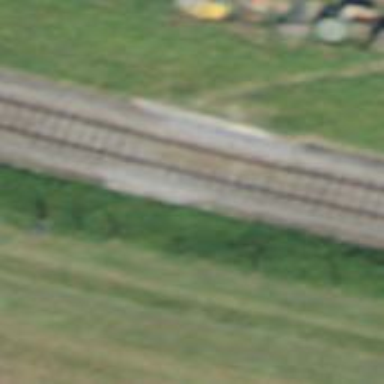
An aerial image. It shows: Single railway track with electrification through contact line.